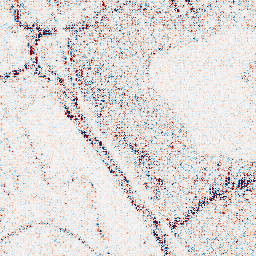
Category: wavelet
Decomposition family: wavelet_biorthogonal
Decomposition parameters: wavelet: bior4.4
level: 1
Upsampling method: bspline
Upsampling parameters: scale: 4
Upsampling scale: 4